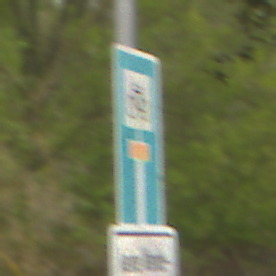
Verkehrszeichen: SackgasseRadverkehrDurchlaessig
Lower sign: HinweisGeaenderteVorfahrtVerkehrsfuehrungVerkehrsregelung3
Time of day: MorningAfternoon
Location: Outdoor (Nature)
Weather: Overcast
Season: NotSpecified
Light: Natural